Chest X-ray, PA view. Patient: 29 years old, sex M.
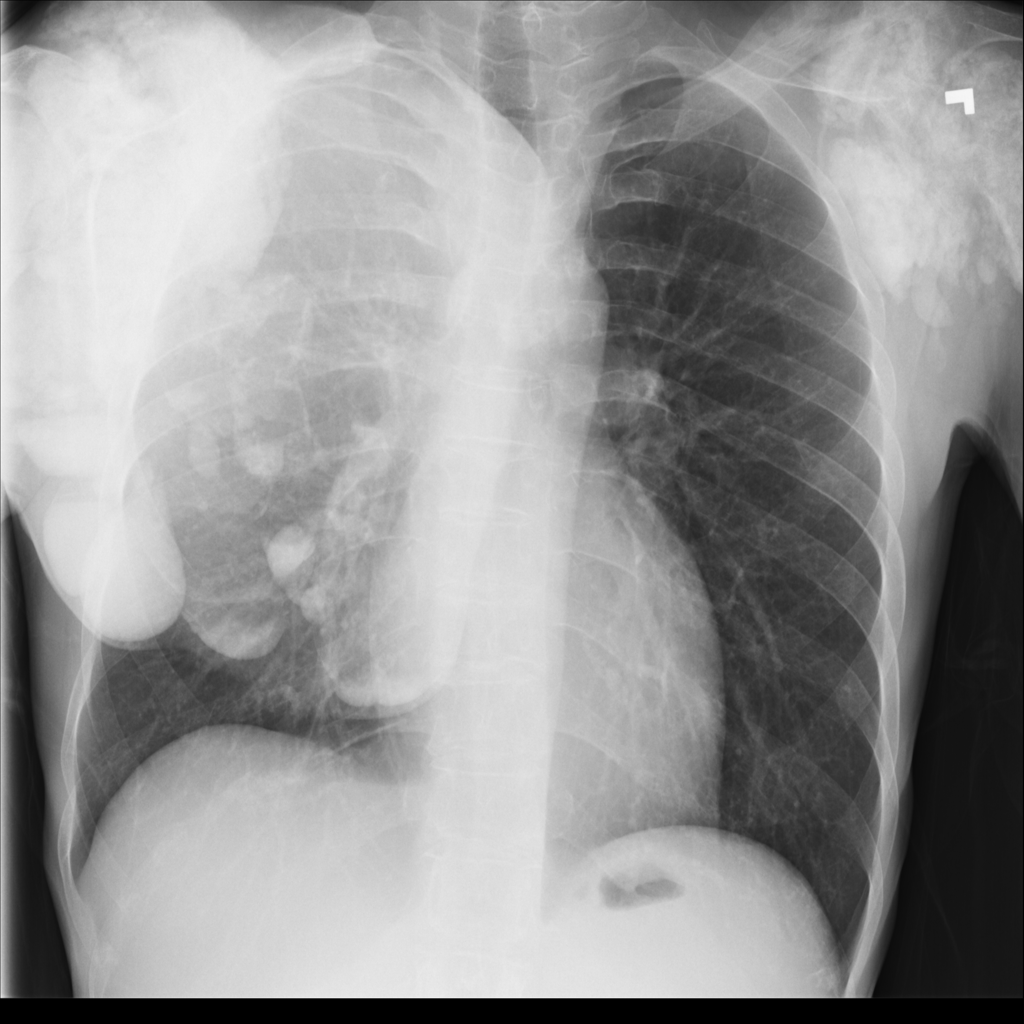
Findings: Mass